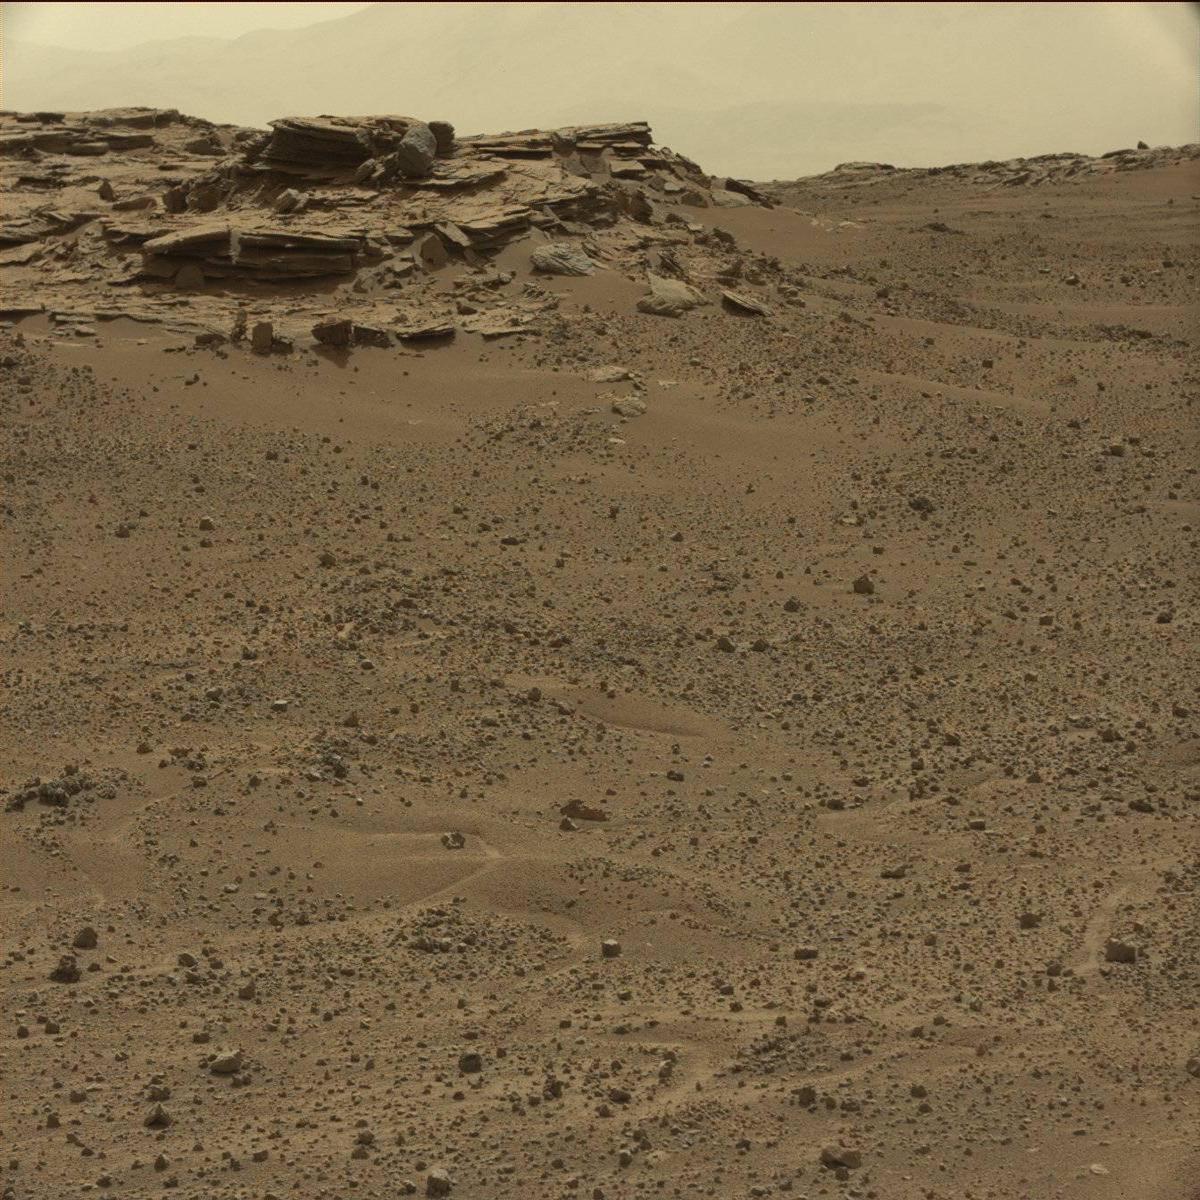
Terrain classes present: Bedrock, Ridge, Sand / Soil, Sky